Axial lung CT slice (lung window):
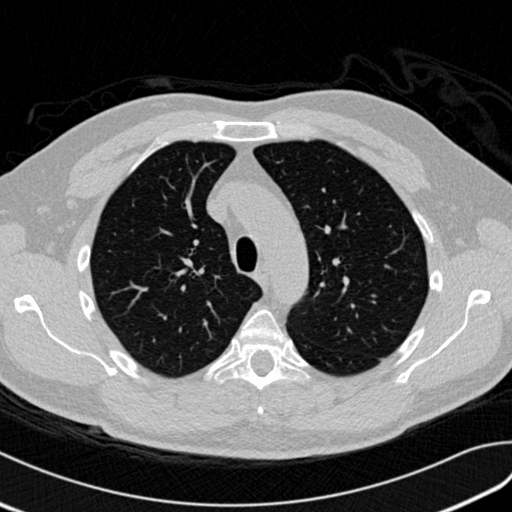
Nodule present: no